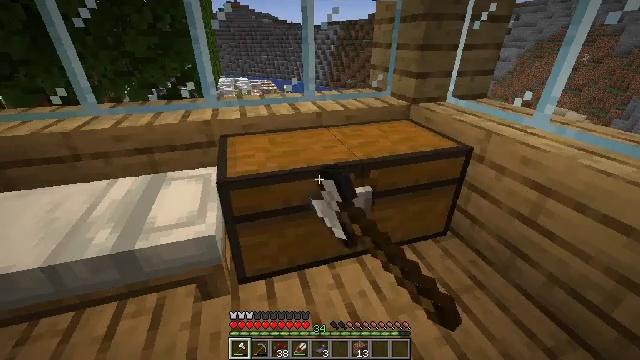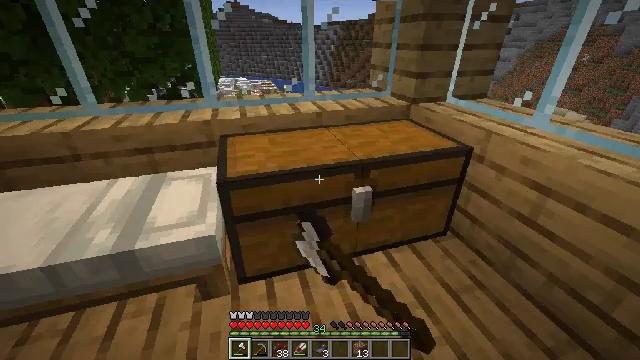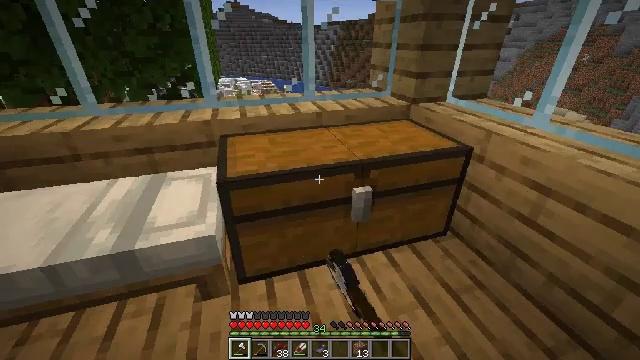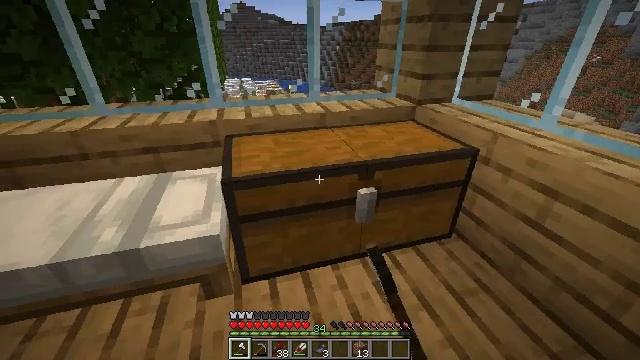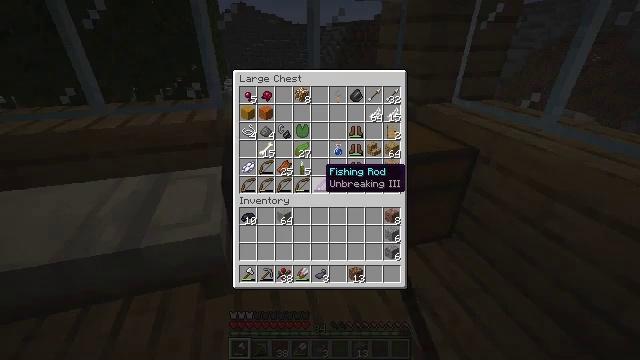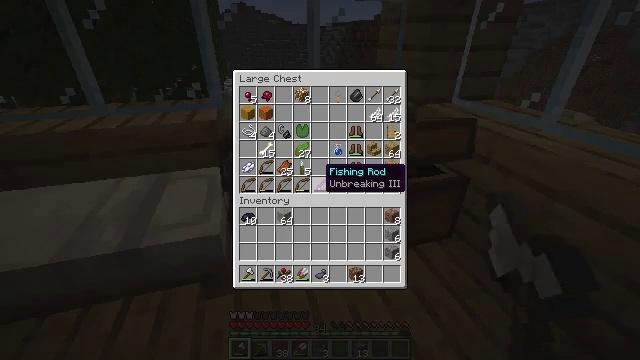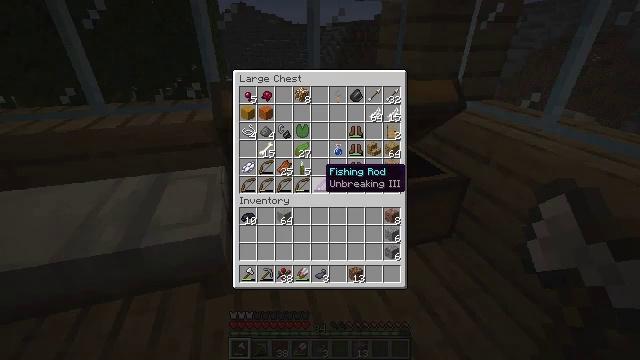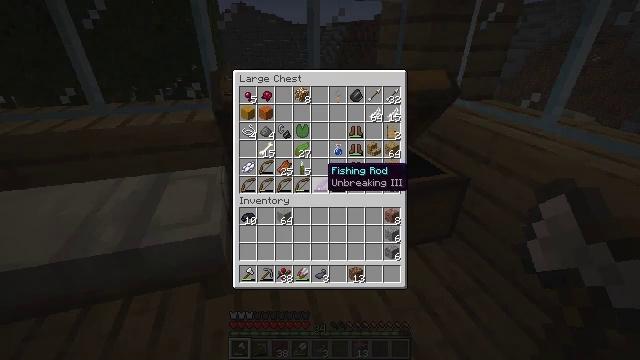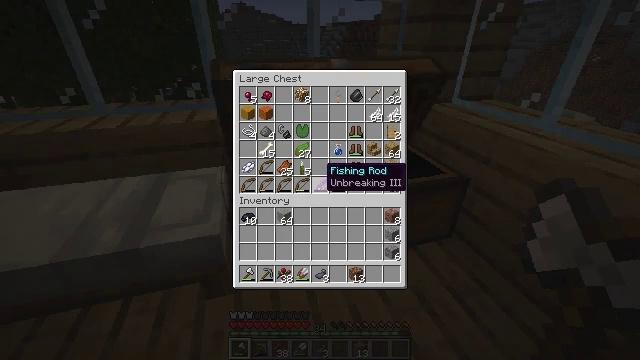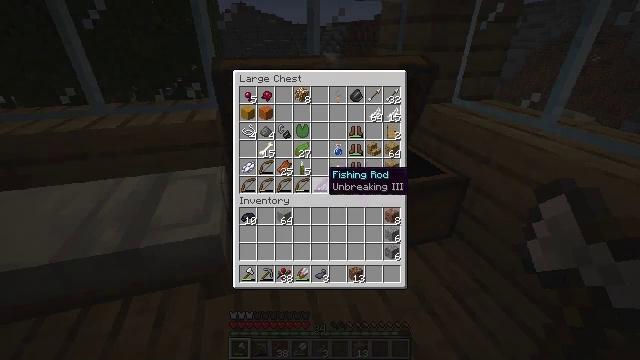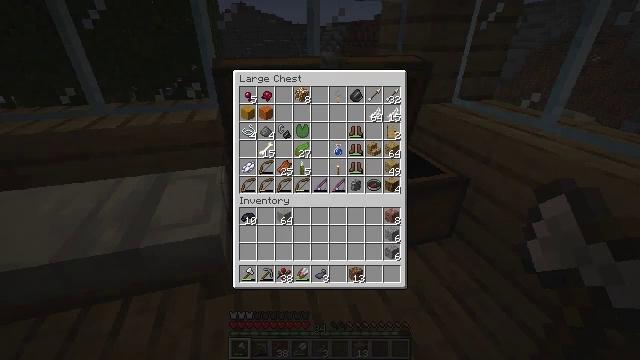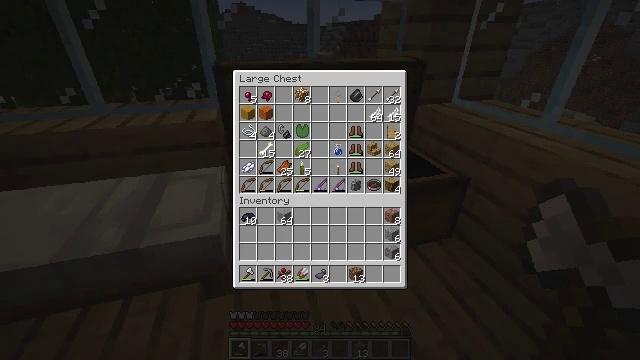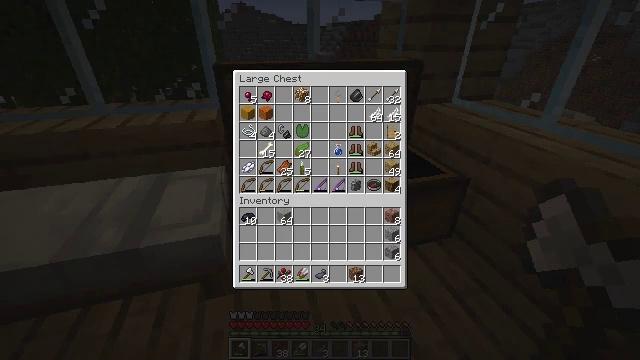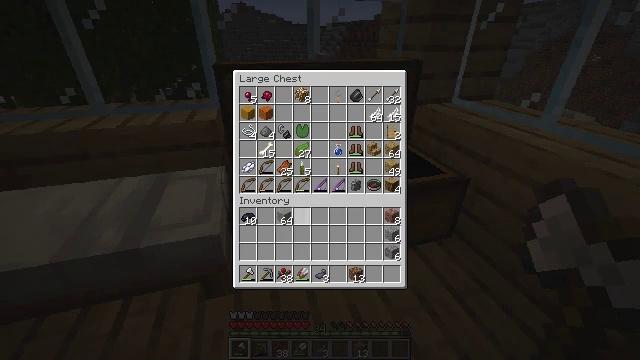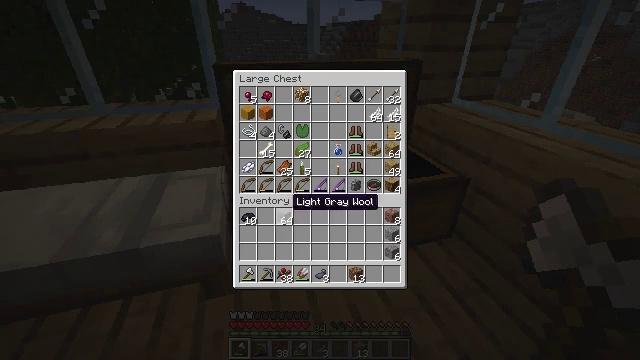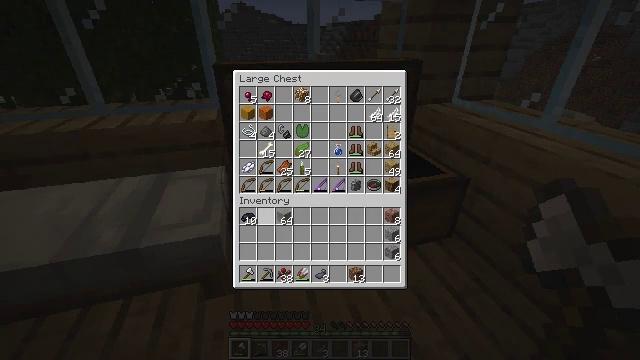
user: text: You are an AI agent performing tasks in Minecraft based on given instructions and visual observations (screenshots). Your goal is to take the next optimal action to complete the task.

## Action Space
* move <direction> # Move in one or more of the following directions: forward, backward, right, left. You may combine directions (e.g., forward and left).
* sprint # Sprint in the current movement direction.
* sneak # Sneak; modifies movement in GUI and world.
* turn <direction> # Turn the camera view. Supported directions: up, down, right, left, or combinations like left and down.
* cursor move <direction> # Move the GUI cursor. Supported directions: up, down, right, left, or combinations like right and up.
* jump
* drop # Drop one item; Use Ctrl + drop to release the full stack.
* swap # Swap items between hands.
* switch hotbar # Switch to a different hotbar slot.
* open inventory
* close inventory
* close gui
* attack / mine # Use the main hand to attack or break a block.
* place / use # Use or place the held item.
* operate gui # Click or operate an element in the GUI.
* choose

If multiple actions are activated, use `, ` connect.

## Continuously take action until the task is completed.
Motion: motion action
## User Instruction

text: Combine items to create gray dye.
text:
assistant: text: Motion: use / place
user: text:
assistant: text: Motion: no_op
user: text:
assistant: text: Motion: turn left
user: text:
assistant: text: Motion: no_op
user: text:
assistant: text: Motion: no_op
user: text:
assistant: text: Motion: no_op
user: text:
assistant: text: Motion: no_op
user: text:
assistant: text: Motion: no_op
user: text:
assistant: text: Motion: no_op
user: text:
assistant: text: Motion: cursor move down
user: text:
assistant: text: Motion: cursor move left and down
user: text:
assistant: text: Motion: cursor move left
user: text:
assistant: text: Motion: cursor move left
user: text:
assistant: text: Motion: cursor move left
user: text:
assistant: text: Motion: cursor move left
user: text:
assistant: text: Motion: no_op
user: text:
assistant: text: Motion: no_op
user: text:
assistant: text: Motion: no_op
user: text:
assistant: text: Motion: no_op
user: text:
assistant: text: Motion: no_op
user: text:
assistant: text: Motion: cursor move right and down
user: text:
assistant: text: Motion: cursor move right and down
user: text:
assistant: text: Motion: cursor move right and down
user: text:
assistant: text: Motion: cursor move down
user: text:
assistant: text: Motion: no_op
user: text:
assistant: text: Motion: no_op
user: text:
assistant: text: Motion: no_op
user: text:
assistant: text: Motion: no_op
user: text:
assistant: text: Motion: no_op
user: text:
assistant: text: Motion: operate gui